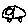
Label: car